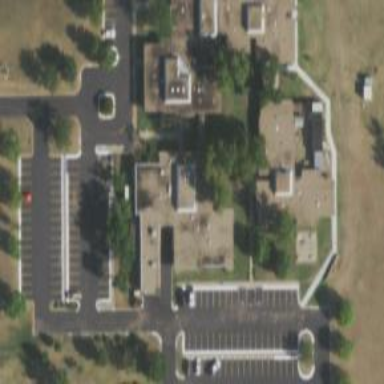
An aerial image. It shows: Hospital providing healthcare services.